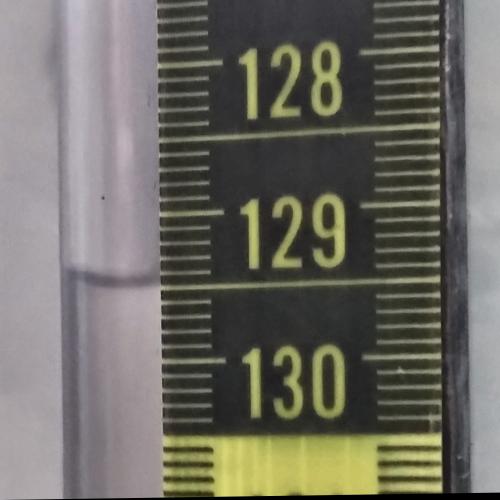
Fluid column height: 129.5 cm